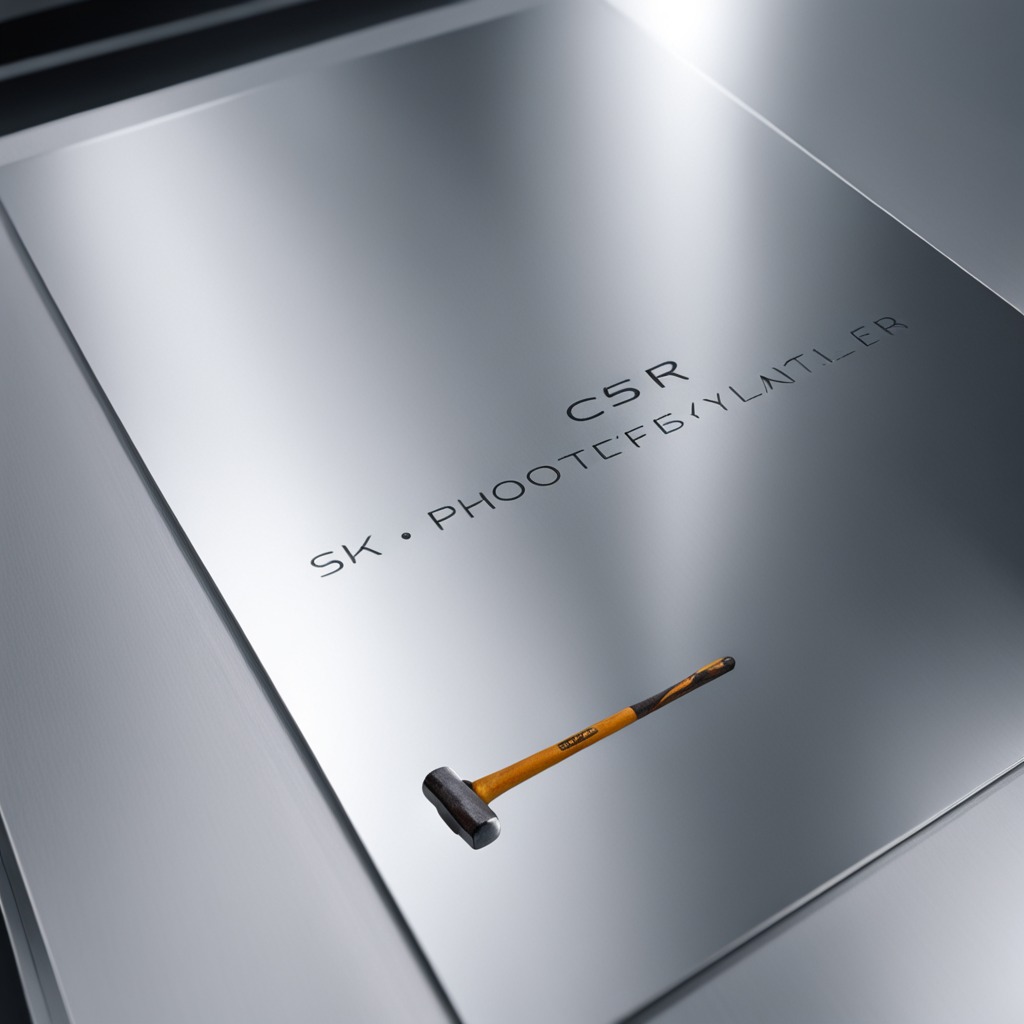
A hammer lies on a stainless steel table in a high-end prototyping lab.